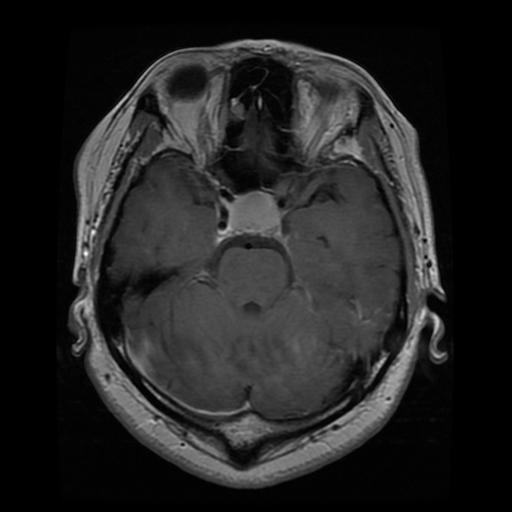
Label: pituitary